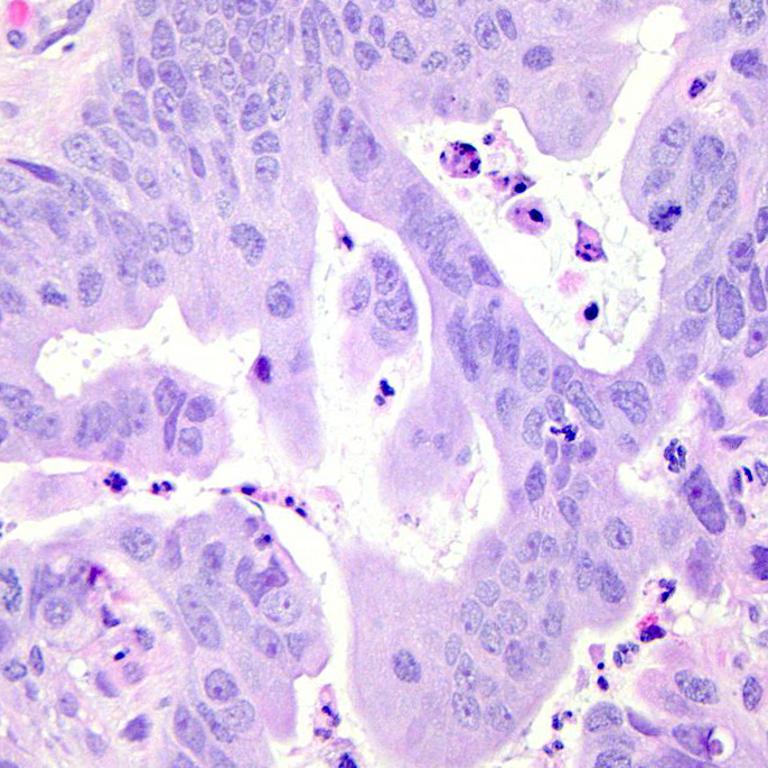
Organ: colon
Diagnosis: adenocarcinomas